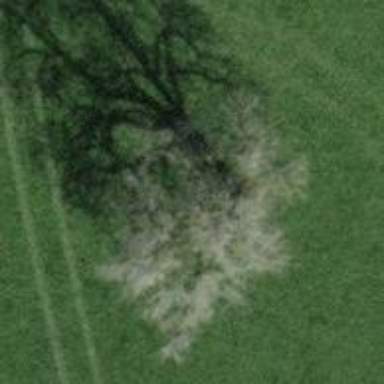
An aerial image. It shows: Beautiful tree in nature.